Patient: sex M, age 74
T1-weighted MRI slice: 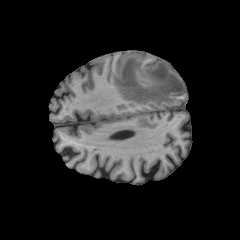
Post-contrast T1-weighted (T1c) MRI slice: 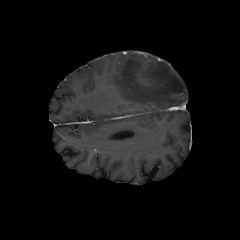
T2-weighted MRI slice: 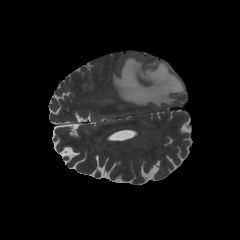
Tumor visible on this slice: yes
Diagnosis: Glioblastoma, IDH-wildtype
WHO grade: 4